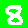
Digit: 8